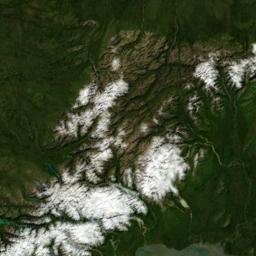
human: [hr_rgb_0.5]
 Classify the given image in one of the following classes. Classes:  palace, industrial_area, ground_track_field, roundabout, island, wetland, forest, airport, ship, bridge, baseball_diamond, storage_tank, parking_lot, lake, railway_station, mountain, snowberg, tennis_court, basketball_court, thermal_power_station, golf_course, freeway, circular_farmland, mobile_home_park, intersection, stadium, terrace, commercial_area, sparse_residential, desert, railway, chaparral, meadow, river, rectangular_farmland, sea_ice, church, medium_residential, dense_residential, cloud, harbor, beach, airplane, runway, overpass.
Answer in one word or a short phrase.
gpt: snowberg